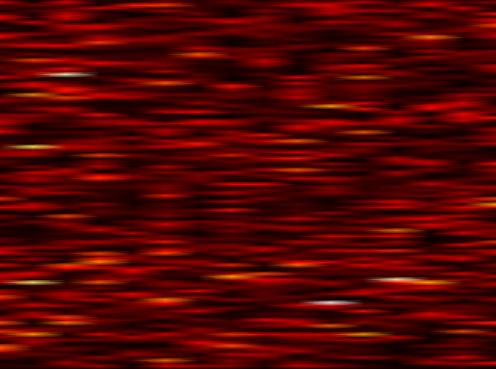
Label: OFDM